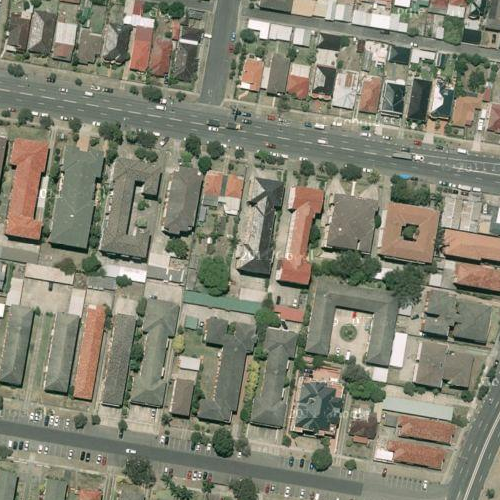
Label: sydney